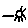
Label: sun